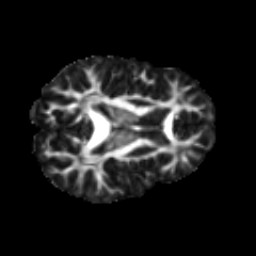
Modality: FA
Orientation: axial
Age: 15
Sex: male
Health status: ill
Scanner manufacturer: ge
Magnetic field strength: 3 T
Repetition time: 6.752 s
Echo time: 0.079 s